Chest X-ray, AP view. Patient: 51 years old, sex M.
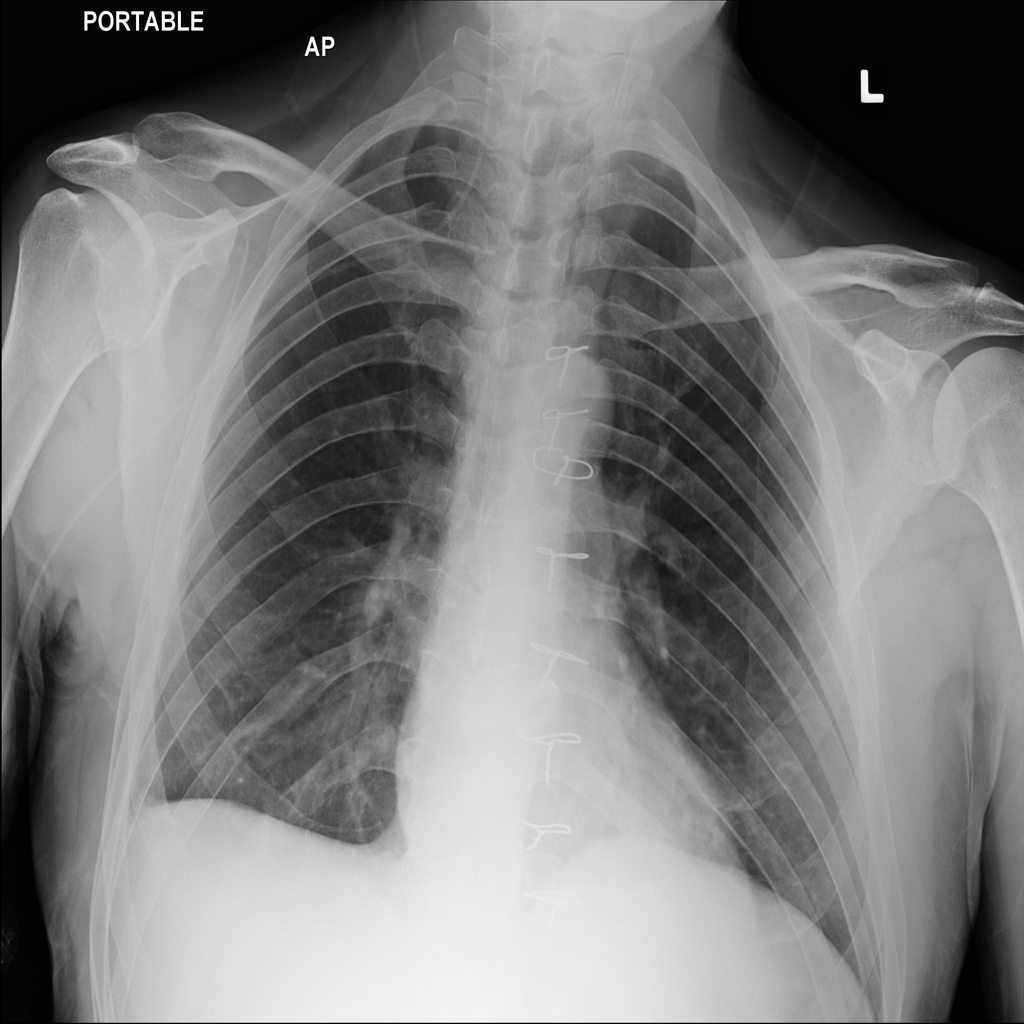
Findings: Atelectasis